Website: walmart
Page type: billing-address
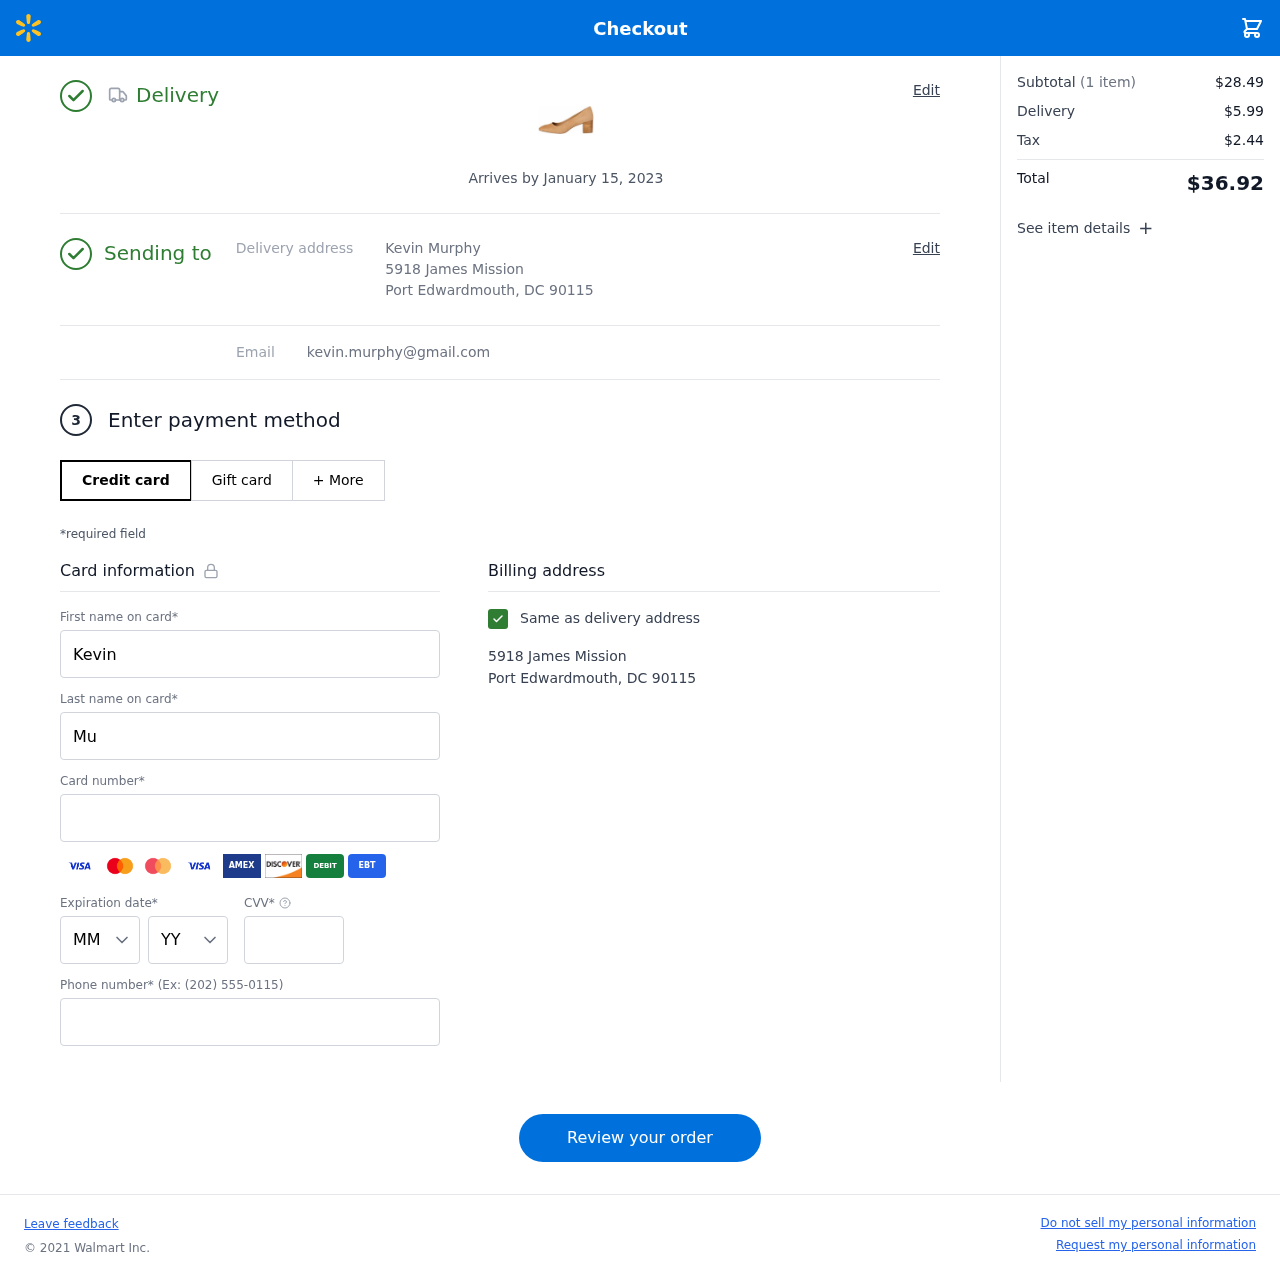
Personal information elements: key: PII_CARD_CVV
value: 9380
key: PII_CARD_EXPIRY_MONTH
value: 01
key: PII_CARD_EXPIRY_YEAR
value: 28
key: PII_CARD_NUMBER
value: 3411 8689 6712 788
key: PII_EMAIL
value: kevin.murphy@gmail.com
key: PII_FIRSTNAME
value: Kevin
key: PII_FULLNAME
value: Kevin Murphy
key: PII_LASTNAME
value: Murphy
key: PII_PHONE
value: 8983328570
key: PII_STREET
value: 5918 James Mission
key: PII_CITY_STATE_ZIP
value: Port Edwardmouth, DC 90115
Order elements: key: ORDER_DELIVERY_DATE
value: Arrives by January 15, 2023
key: ORDER_NUM_ITEMS
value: (1 item)
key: ORDER_SUBTOTAL
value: $28.49
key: ORDER_SHIPPING_COST
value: $5.99
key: ORDER_TAX
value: $2.44
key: ORDER_TOTAL
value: $36.92